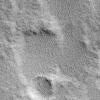
Atmospheric dust classification: not_dusty